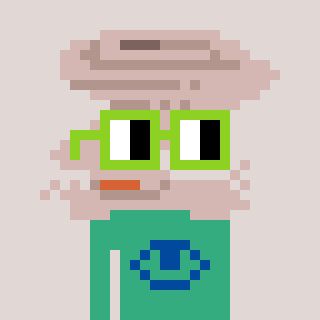
a pixel art character with square light green glasses, a tornado-shaped head and a teal-colored body on a warm background